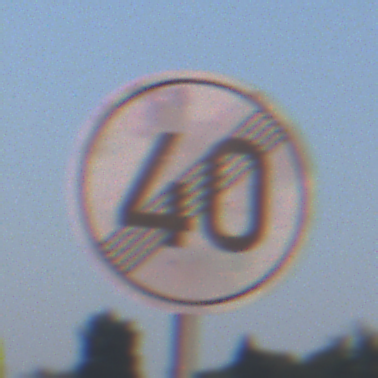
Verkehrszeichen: EndeGeschwindigkeit40
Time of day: SunriseSunset
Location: Outdoor (Urban)
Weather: Clear
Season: NotSpecified
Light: Natural